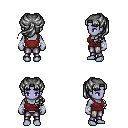
a pixel art fantasy rpg character, female body template, dark elf, purple skin, maroon pirate shirt, metal pants, gray princess hairstyle, white cloth bandages, four views (front, back, left, right), 2x2 character sprite sheet, small pixel art, hard edges, no anti-aliasing